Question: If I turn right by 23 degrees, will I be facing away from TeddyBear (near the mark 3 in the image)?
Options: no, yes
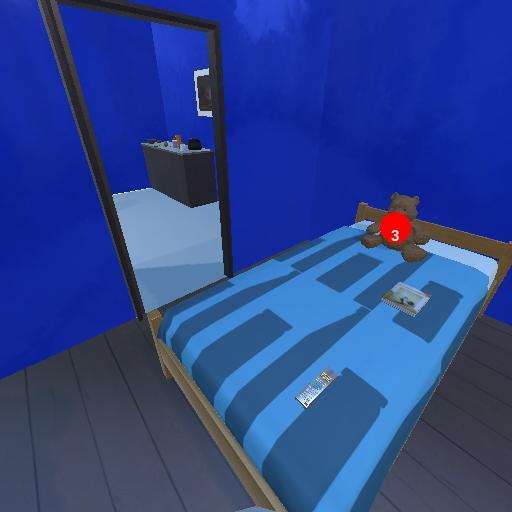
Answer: no